Question: I am making a simple memegenerator app where user should enter text for the bottom and top field and that text will be added on the bottom and top section of the picture. Since I want to keep the app simple I have used only one fixed image for Meme.
I have used two fragments. One is for the Edittext areas and other is for the viwtext areas (where the etxt will be attached on the picture). In order to glue them together I have created interface which also gets called in my mainActivity's java file. Now the problem is in the following lines of code in my main java class. Here the method 'memeGen' is the main brain for this app. Inside it I am trying to find one of the fragment by it's id. But it seems thst its not finding that resourse.
'''
public void memeGen(String top, String bottom) {
BottomSectionJava bjs=(BottomSectionJava)getSupportFragmentManager().findFragmentById(R.id.fragment2);
}
'''
Everything else is working fine. Only the above line shows this error:

My log file outputs this:
'''
C:\Users\Riyana\AndroidStudioProjects\Fragment\app\src\main\java\com\mycompany\fragment\FragmentActivity.java
Error:(20, 94) error: inconvertible types
required: BottomSectionJava
found: Fragment
Error:Execution failed for task ':app:compileDebugJava'.
> Compilation failed; see the compiler error output for details.
'''
This is the complete code for that class where the error is appearing:
'''
public class FragmentActivity extends ActionBarActivity implements TopSectionjava.TopSectionListener{
@Override
protected void onCreate(Bundle savedInstanceState) {
super.onCreate(savedInstanceState);
setContentView(R.layout.activity_fragment);
}
@Override
public void memeGen(String top, String bottom) {
BottomSectionJava bjs=(BottomSectionJava)getSupportFragmentManager().findFragmentById(R.id.fragment2);
}
public boolean onCreateOptionsMenu(Menu menu) {
// Inflate the menu; this adds items to the action bar if it is present.
getMenuInflater().inflate(R.menu.menu_, menu);
return true;
}
}
'''
BottomSectionJava:
'''
public class BottomSectionJava extends Fragment{
private static TextView memetext_top;
private static TextView memetext_bottom;
//
@Nullable
@Override
public View onCreateView(LayoutInflater inflater, ViewGroup container, Bundle savedInstanceState) {
//return super.onCreateView(inflater, container, savedInstanceState);
View view=inflater.inflate(R.layout.bottom_section,container,false);
memetext_top=(TextView)view.findViewById(R.id.memetext_top);
memetext_bottom=(TextView)view.findViewById(R.id.memetext_bottom);
return view;
}
public void setTextOnThePic(String top,String bottom){
memetext_top.setText(top);
memetext_bottom.setText(bottom);
}
}
'''
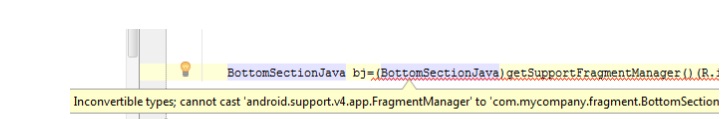
Answer: Change extension in 'BottomSectionJava' from 'android.app.Fragment' to 'android.support.v4.app.Fragment'
I think that you have in your imports line below:
'''
import android.app.Fragment;
'''
and you have to have
'''
import android.support.v4.app.Fragment;
'''
Now your fragment extends object 'Fragment' from 'android.app' package and you have to extends 'Fragment' from 'android.support.v4.app' package.